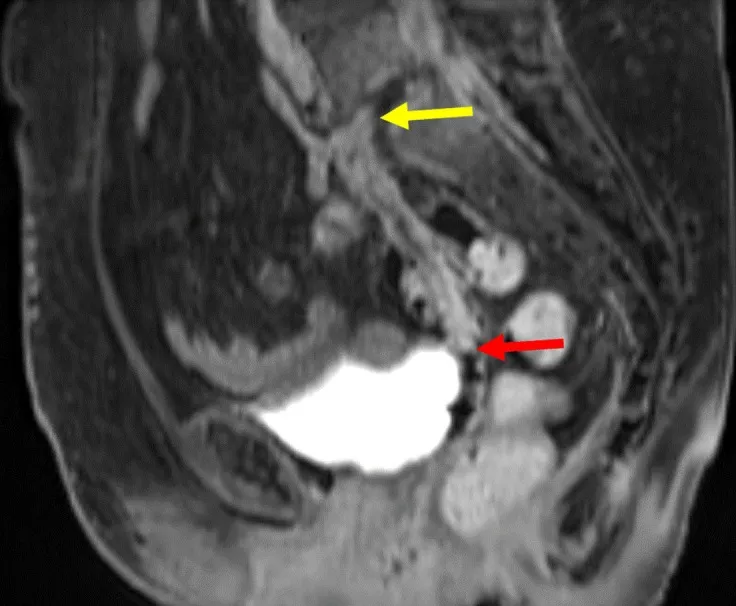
Sagittal contrast MRI in T1 fat saturation weighing: Full path of fistula from L5-S1 (yellow arrow) to the vagina. The fistula (red arrow) presents with a hyperintense wall surrounding a hypointense lumen.
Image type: radiology (mri)